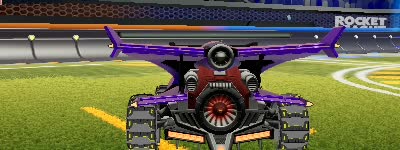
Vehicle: aftershock